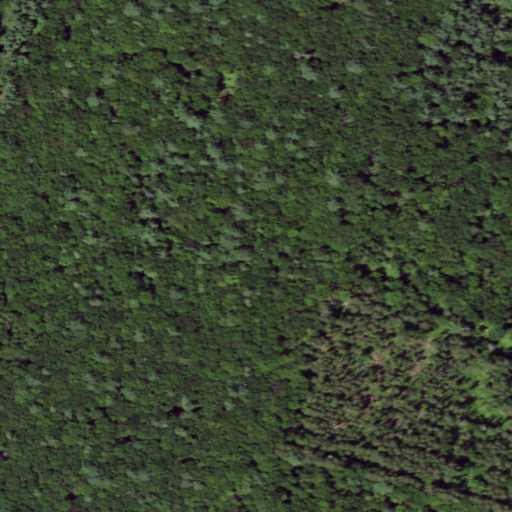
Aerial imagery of mountain in New York named Stone Hill containing deciduous forest, evergreen forest, and mixed forest